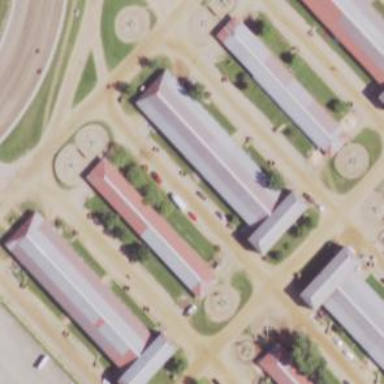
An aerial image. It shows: Stable building.